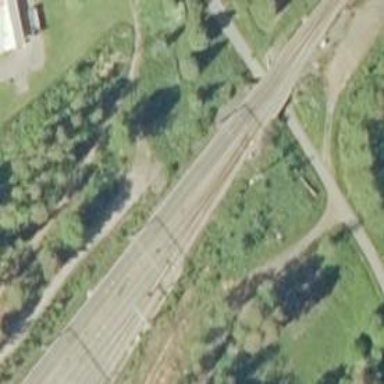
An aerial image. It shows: Electrified rail siding with contact line.